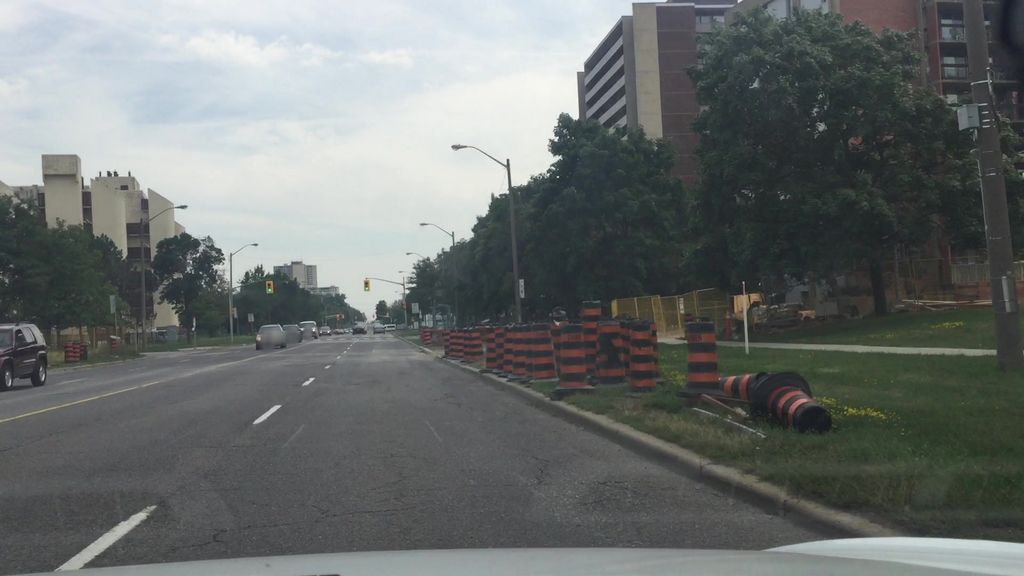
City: toronto